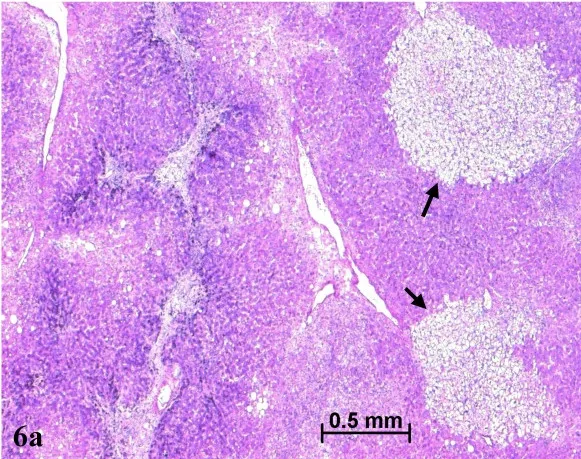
PAS staining:. Foci of clear hepatocytes (arrow) close to the border between the non tumoral PAS positive zone, on the left side, and ,the PAS negative nodule on the right side of the photograph.
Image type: pathology (h&e)